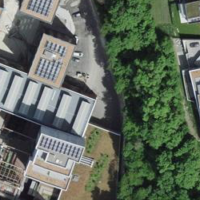
EUNIS habitat code: 55
Species observed at this site:
Corvus corone
Turdus philomelos
Dendrocopos major
Turdus viscivorus
Falco peregrinus
Sylvia atricapilla
Phylloscopus collybita
Pernis apivorus
Erithacus rubecula
Phoenicurus ochruros
Sitta europaea
Certhia familiaris
Garrulus glandarius
Picus viridis
Corvus corax
Bombycilla garrulus
Ficedula hypoleuca
Motacilla cinerea
Lophophanes cristatus
Chloris chloris
Pyrrhula pyrrhula
Troglodytes troglodytes
Fringilla coelebs
Regulus ignicapilla
Coloeus monedula
Turdus merula
Columba palumbus
Fringilla montifringilla
Parus major
Milvus migrans
Milvus milvus
Accipiter nisus